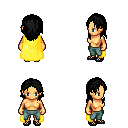
a pixel art fantasy rpg character, female body template, human, tanned skin, yellow cape, teal pants, black long hairstyle, ghillies, four views (front, back, left, right), 2x2 character sprite sheet, small pixel art, hard edges, no anti-aliasing